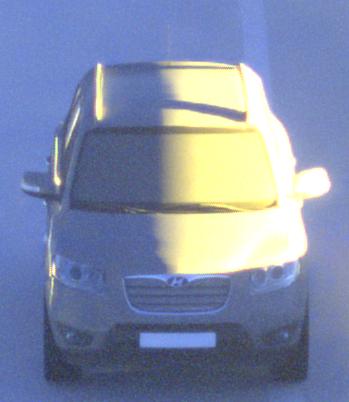
Make: Hyundai
Model: Santa Fe 2.4
Detailed model: Santa Fe (CM)
Model produced from: 2010/01
Model produced until: 2012/09
Doors: 5
Color: gray
Road condition: dry road
Daytime: sunrise or sunset
Contrast: high contrast